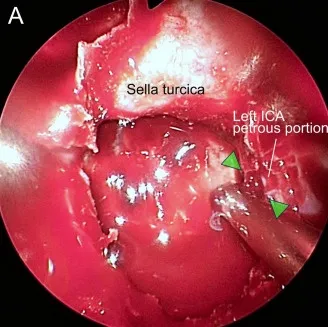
Intraoperative photographs of the endoscopic transsphenoidal surgery that caused internal carotid artery (ICA) injury. (A) Petrous portion of the left ICA was injured (green arrowheads).
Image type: endoscopy (gi_endoscopy)